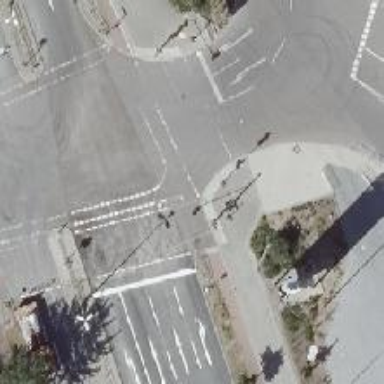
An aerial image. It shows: Crossing with traffic signals.